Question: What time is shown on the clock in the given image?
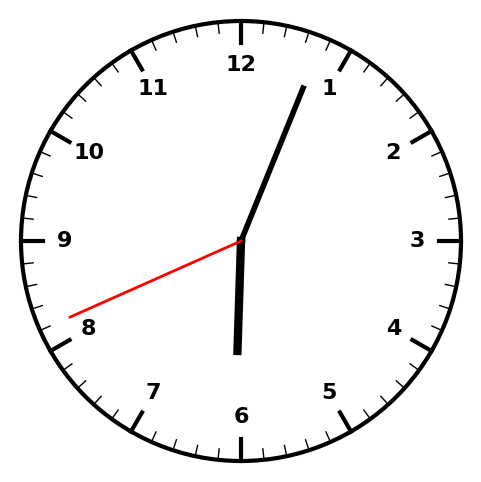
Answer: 06:03:41